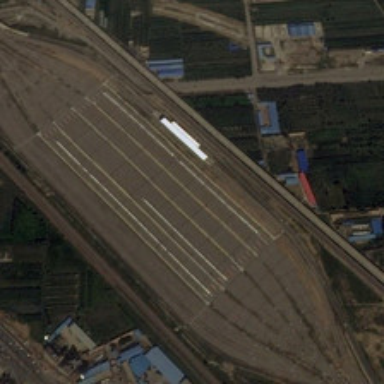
Many green trees and some buildings are in two sides of a railway station .